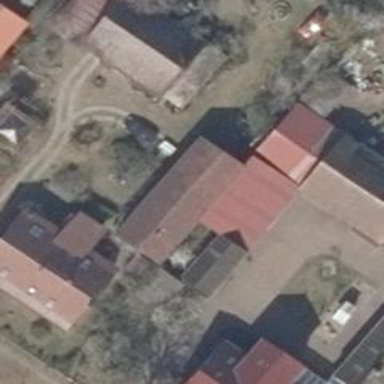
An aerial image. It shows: Shed.